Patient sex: M
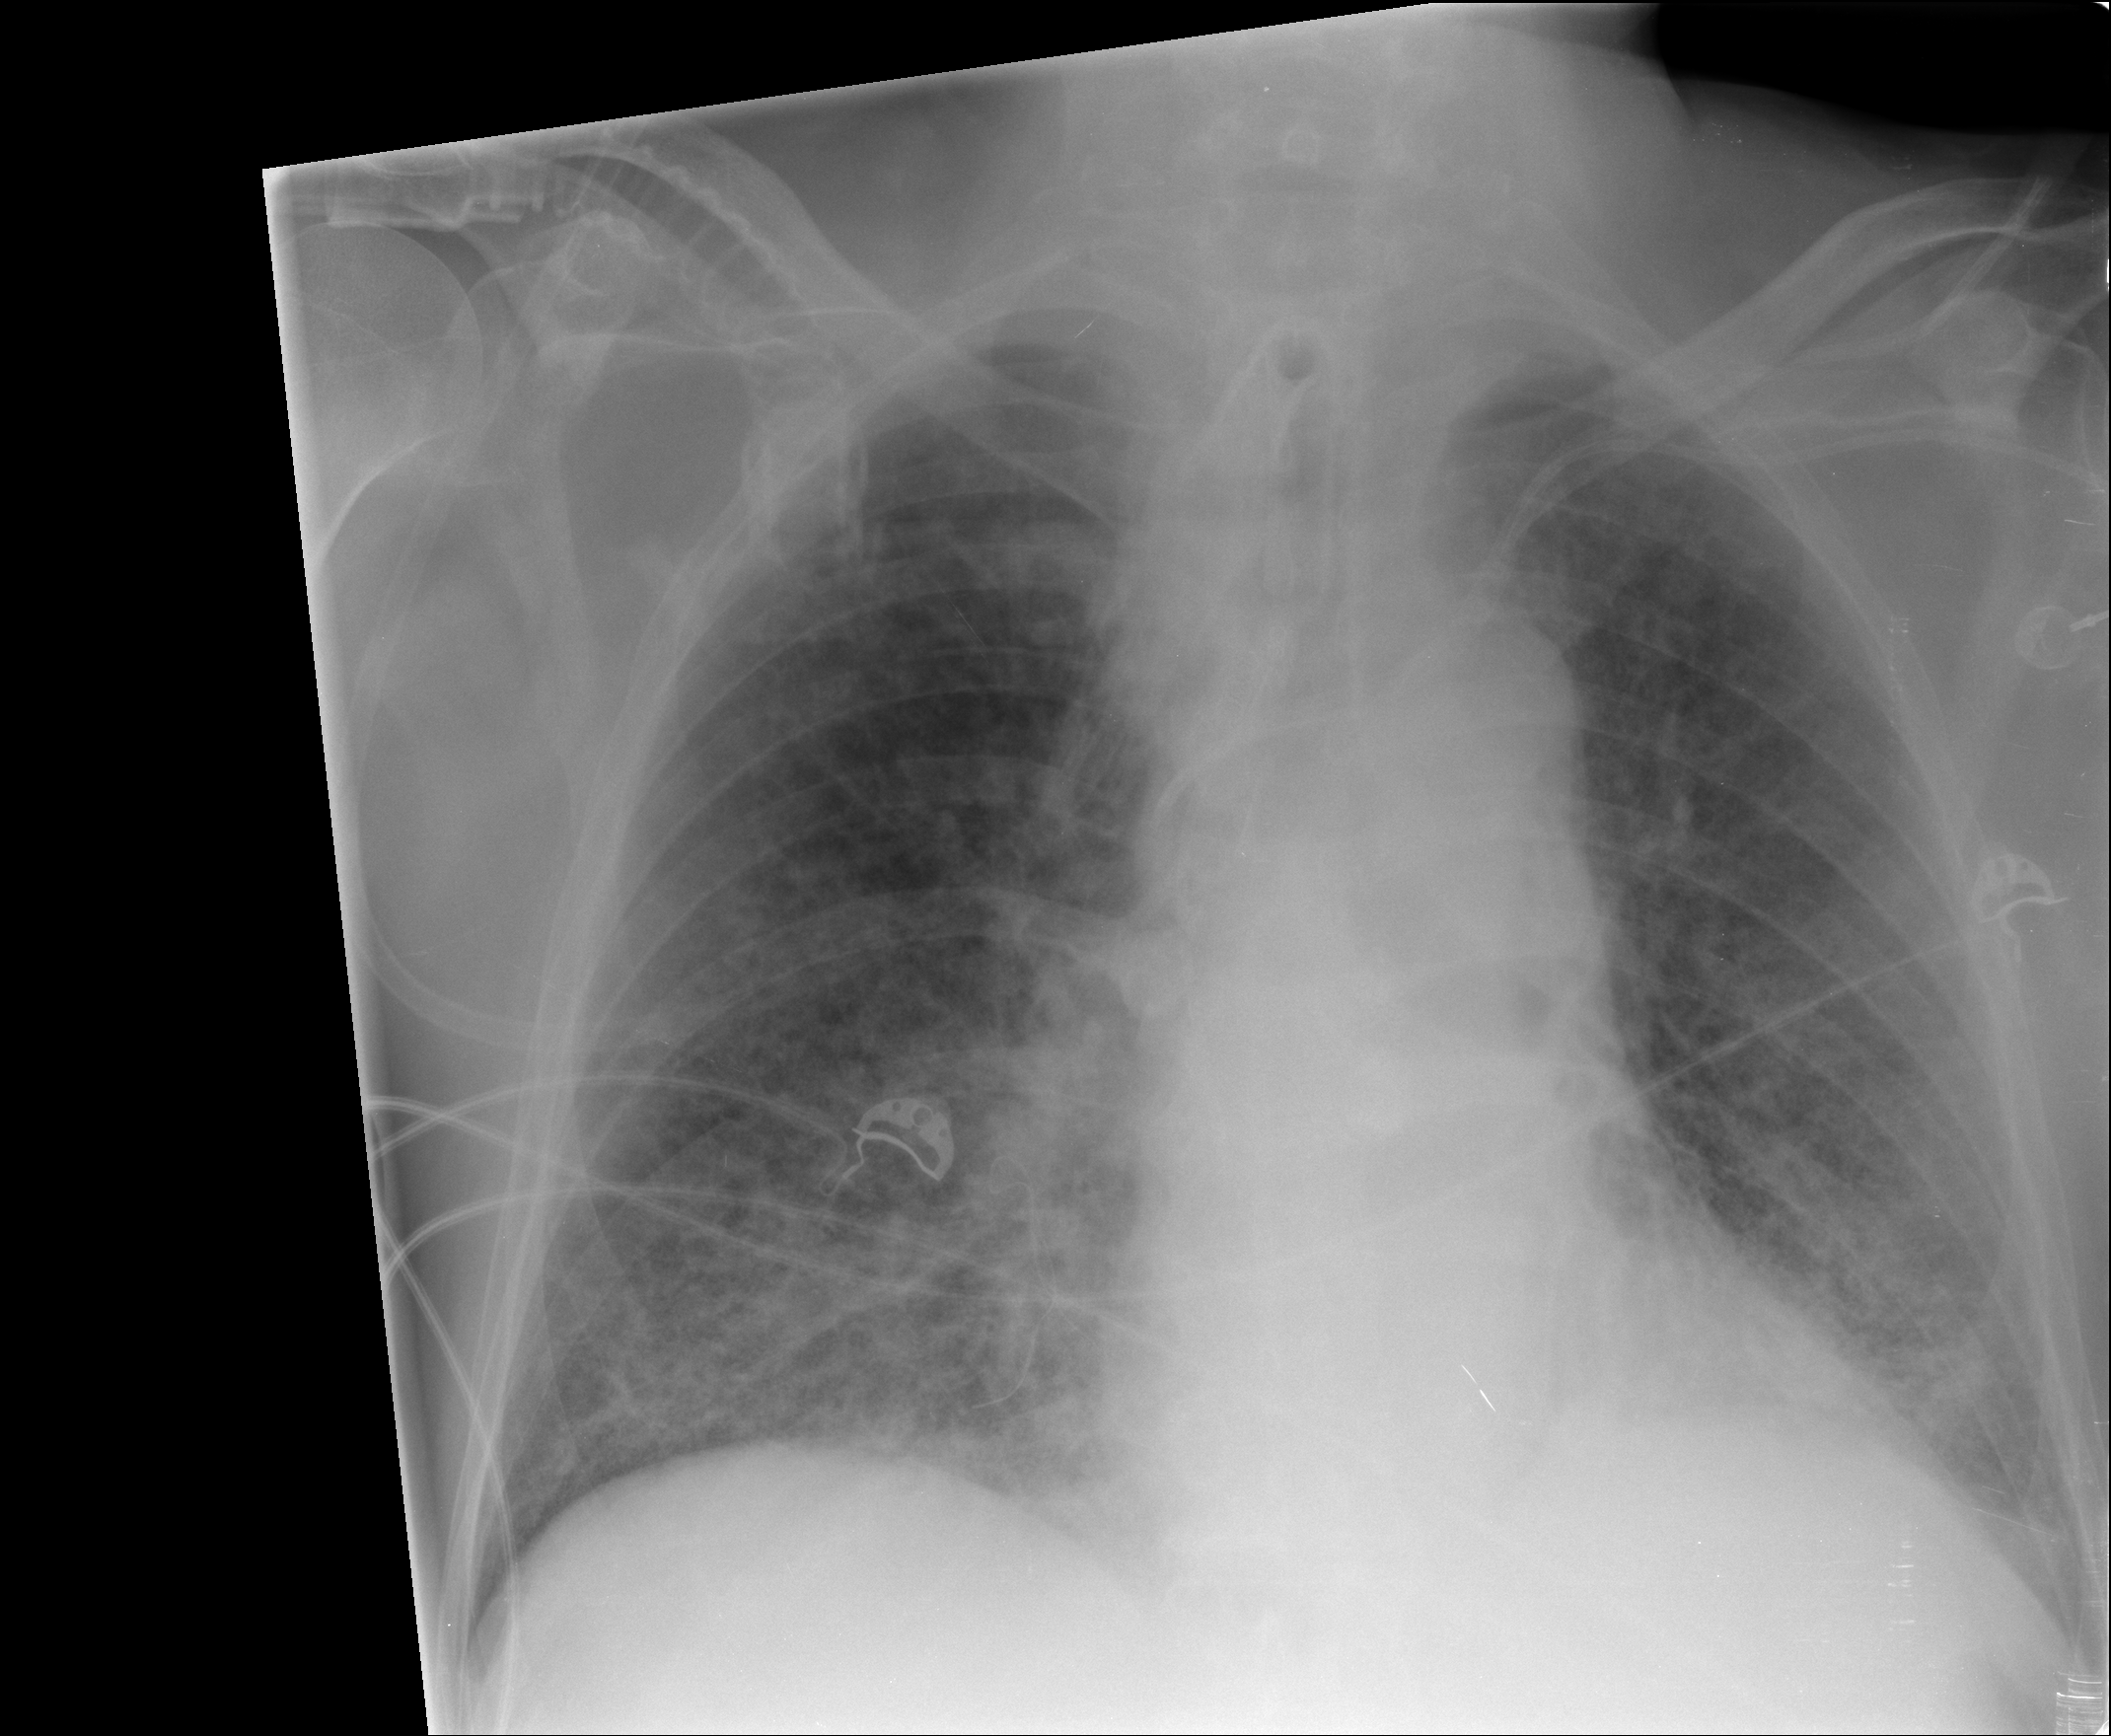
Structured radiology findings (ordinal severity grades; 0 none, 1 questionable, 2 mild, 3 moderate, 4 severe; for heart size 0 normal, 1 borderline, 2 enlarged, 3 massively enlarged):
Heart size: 0
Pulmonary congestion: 0
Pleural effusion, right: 0
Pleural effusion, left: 0
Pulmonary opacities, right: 3
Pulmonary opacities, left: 3
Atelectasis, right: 0
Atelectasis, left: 2